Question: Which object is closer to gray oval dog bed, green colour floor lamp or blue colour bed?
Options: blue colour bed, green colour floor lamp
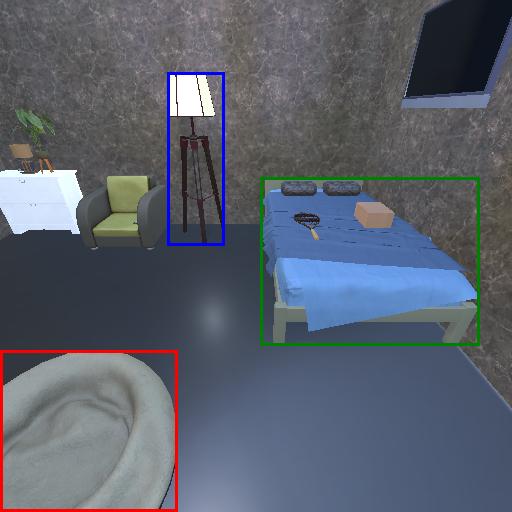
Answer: blue colour bed